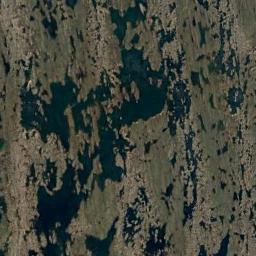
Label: wetland